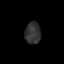
Tissue: skin
Cell type: Epithelial cells
Senescence score: 0.2544
Nuclear area (px): 338
Mean DAPI intensity: 49.595